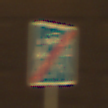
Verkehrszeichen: EndeVerkehrsberuhigterBereich
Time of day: Night
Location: Outdoor (Urban)
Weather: Clear
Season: NotSpecified
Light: Artificial